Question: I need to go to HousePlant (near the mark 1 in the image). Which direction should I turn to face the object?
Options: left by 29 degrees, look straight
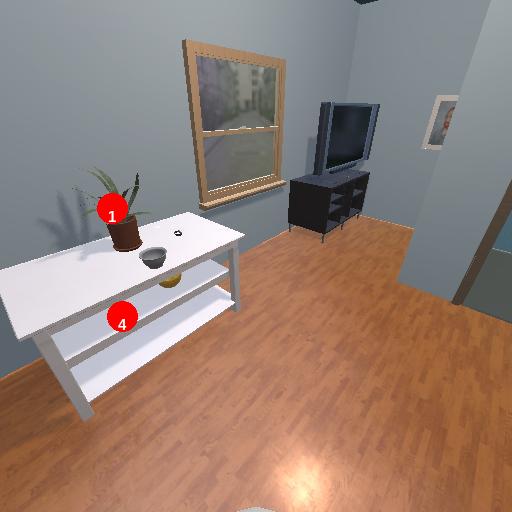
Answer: left by 29 degrees